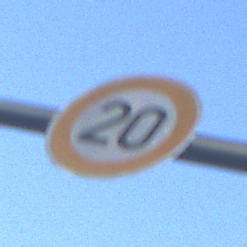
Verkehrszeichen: Geschwindigkeit20
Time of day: SunriseSunset
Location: Outdoor (RoadRail)
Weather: Clear
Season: NotSpecified
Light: Natural